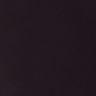
Metastatic tissue present: no